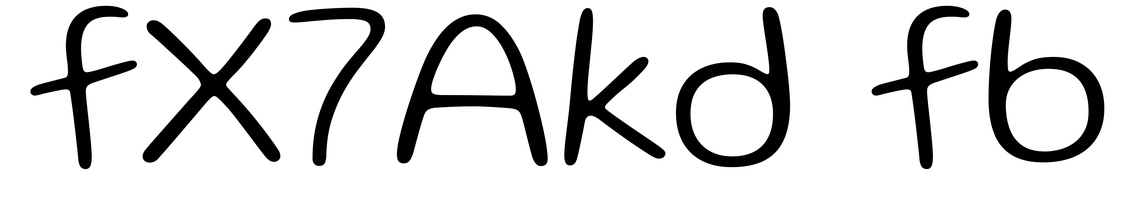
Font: Gluten_ExtraLight